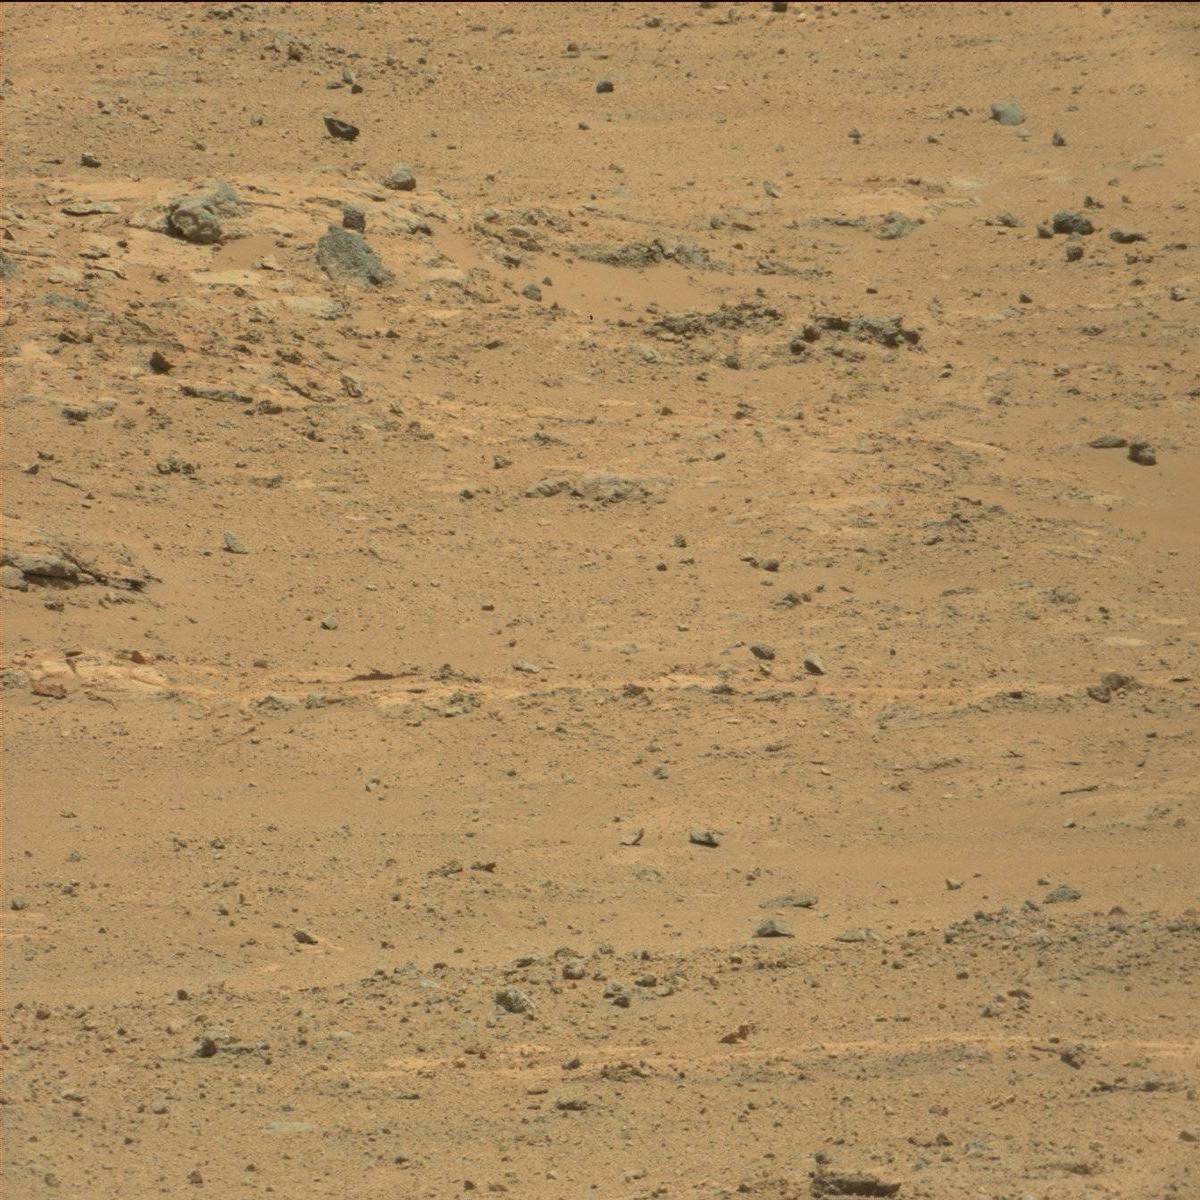
Terrain classes present: Bedrock, Rock, Sand / Soil